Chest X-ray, AP view. Patient: 42 years old, sex F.
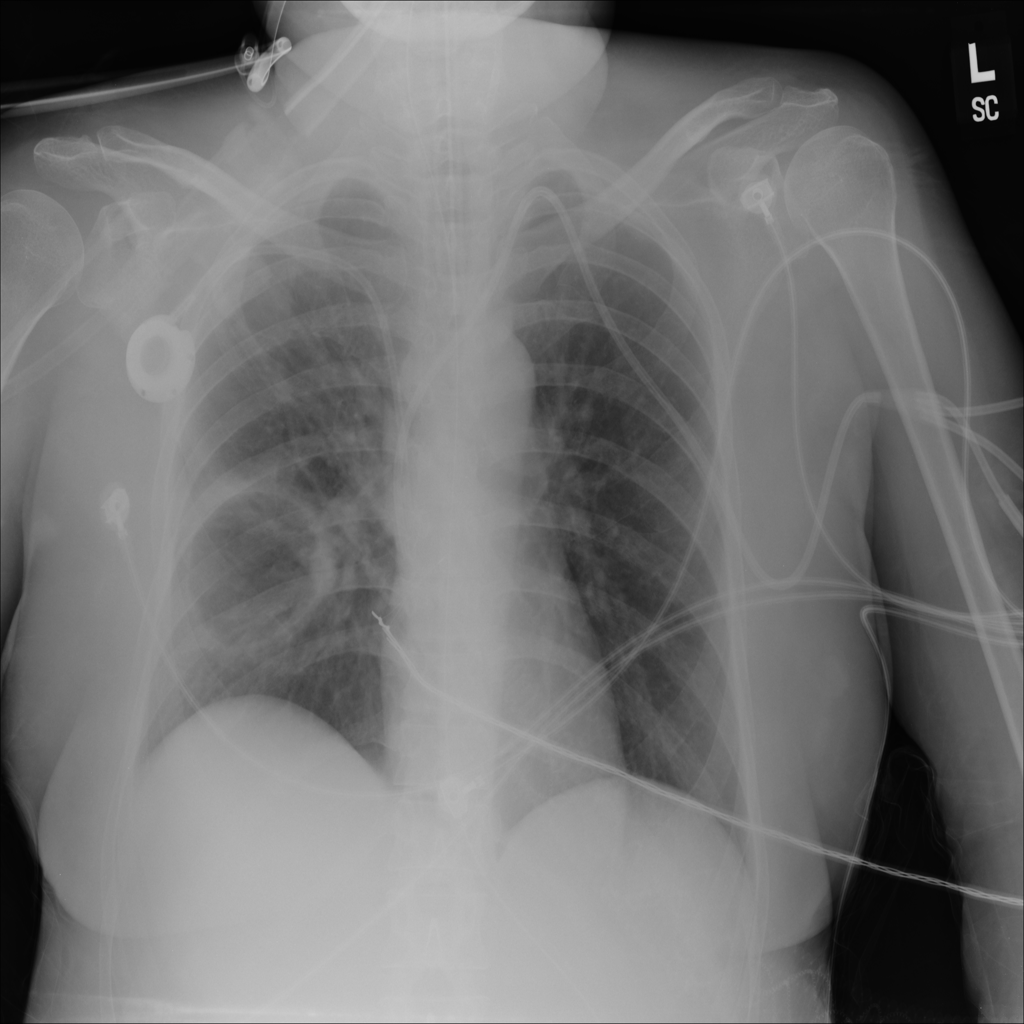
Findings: No Finding